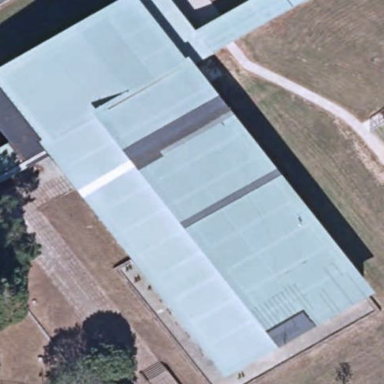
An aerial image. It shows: School building.